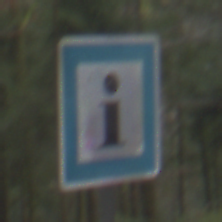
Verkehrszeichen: Informationsstelle
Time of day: Midday
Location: Outdoor (Nature)
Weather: Overcast
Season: NotSpecified
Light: Natural